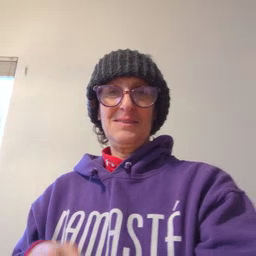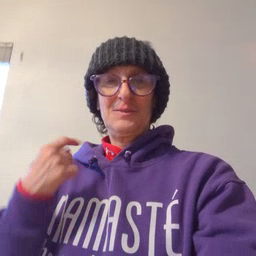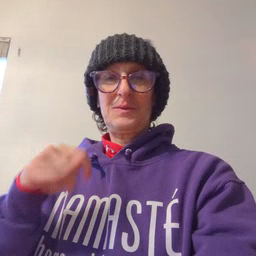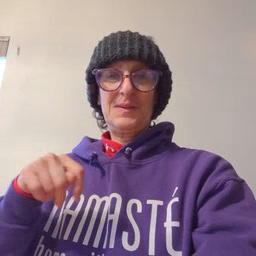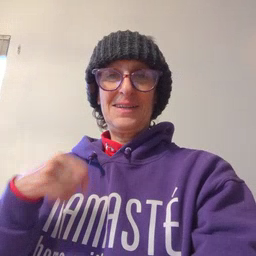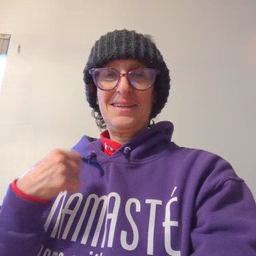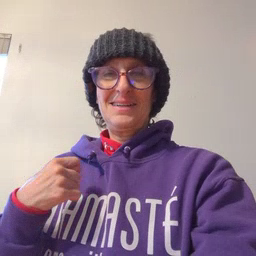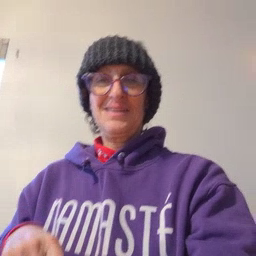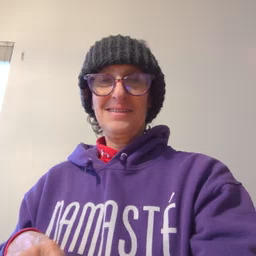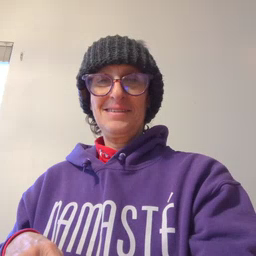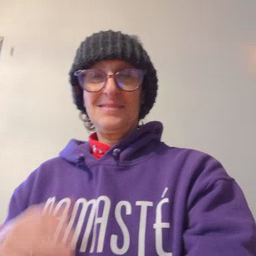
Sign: toy